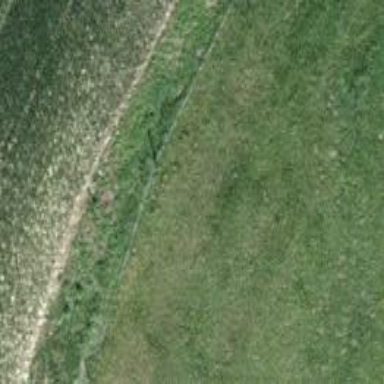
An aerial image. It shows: Hedge barrier.